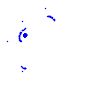
Particle: electron